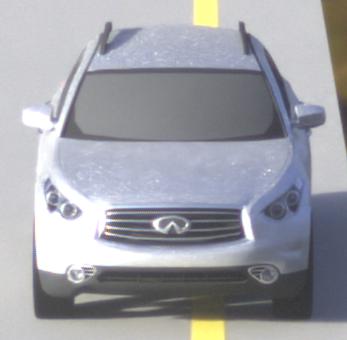
Make: Infiniti
Model: FX 37
Detailed model: FX (S51)
Model produced from: 2012/07
Model produced until: 2013/10
Doors: 5
Color: white
Road condition: dry road
Daytime: morning or afternoon
Contrast: medium contrast